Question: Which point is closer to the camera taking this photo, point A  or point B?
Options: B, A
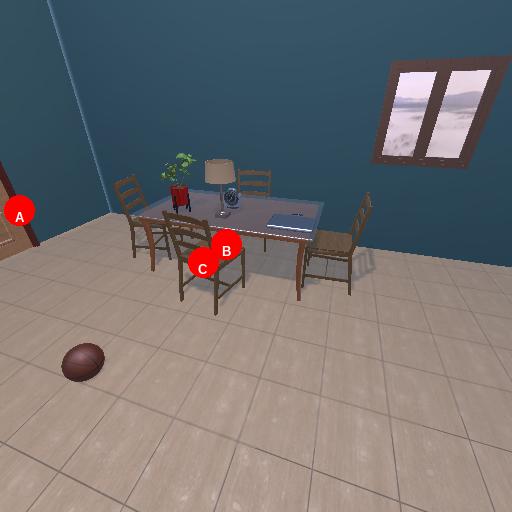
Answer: B